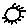
Label: sun